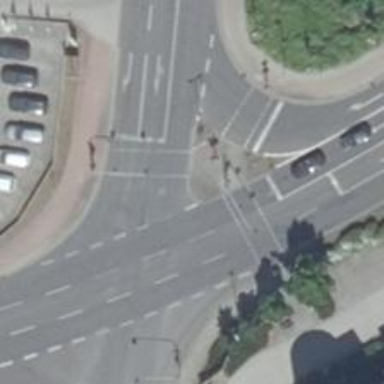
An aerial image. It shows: Road crossing with traffic signals and island.